Field crop: tomato
Growth stage: 1
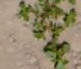
Species: portulaca